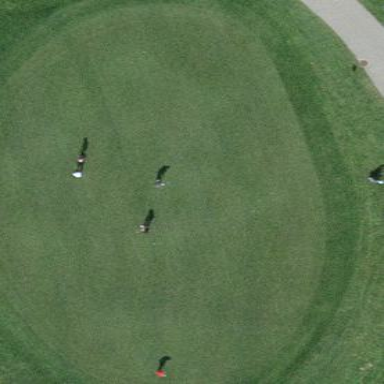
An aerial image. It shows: Golf green.